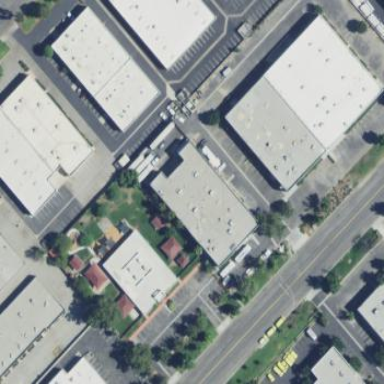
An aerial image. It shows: Warehouse building.